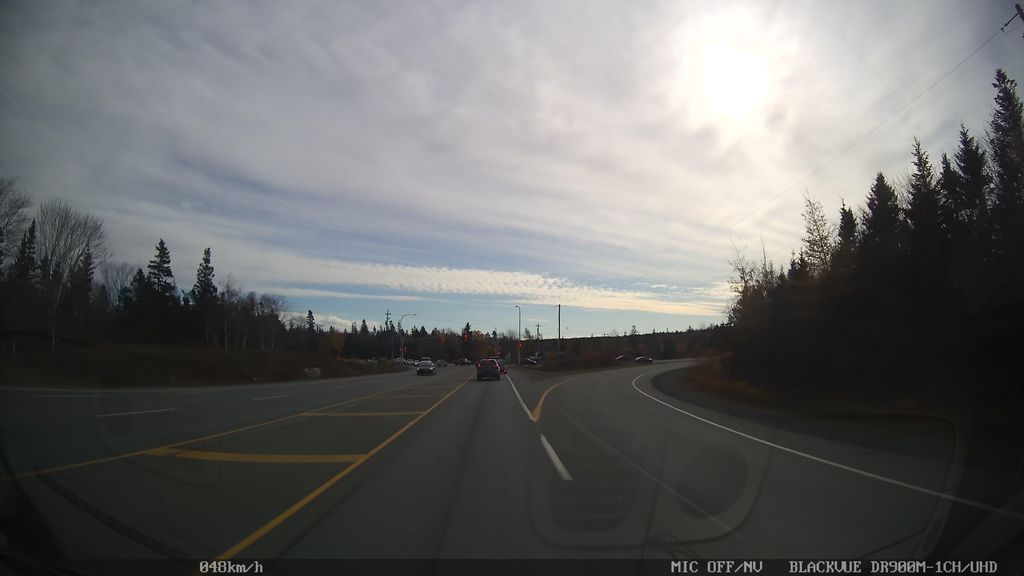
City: halifax